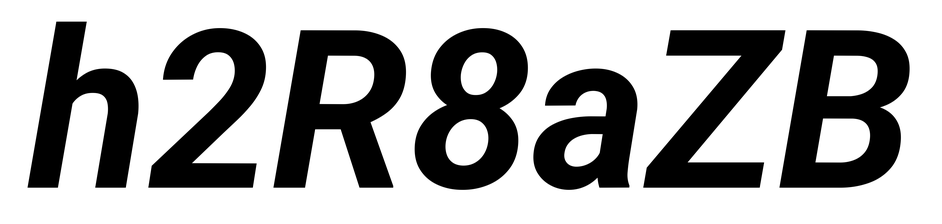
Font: Roboto-Italic_Bold_Italic